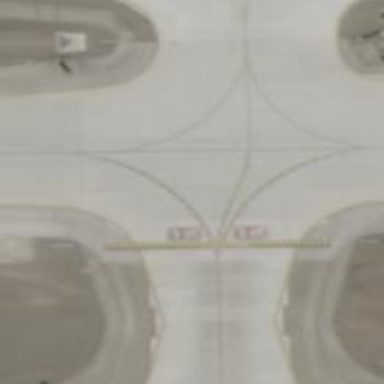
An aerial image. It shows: Image of taxiway at airport.